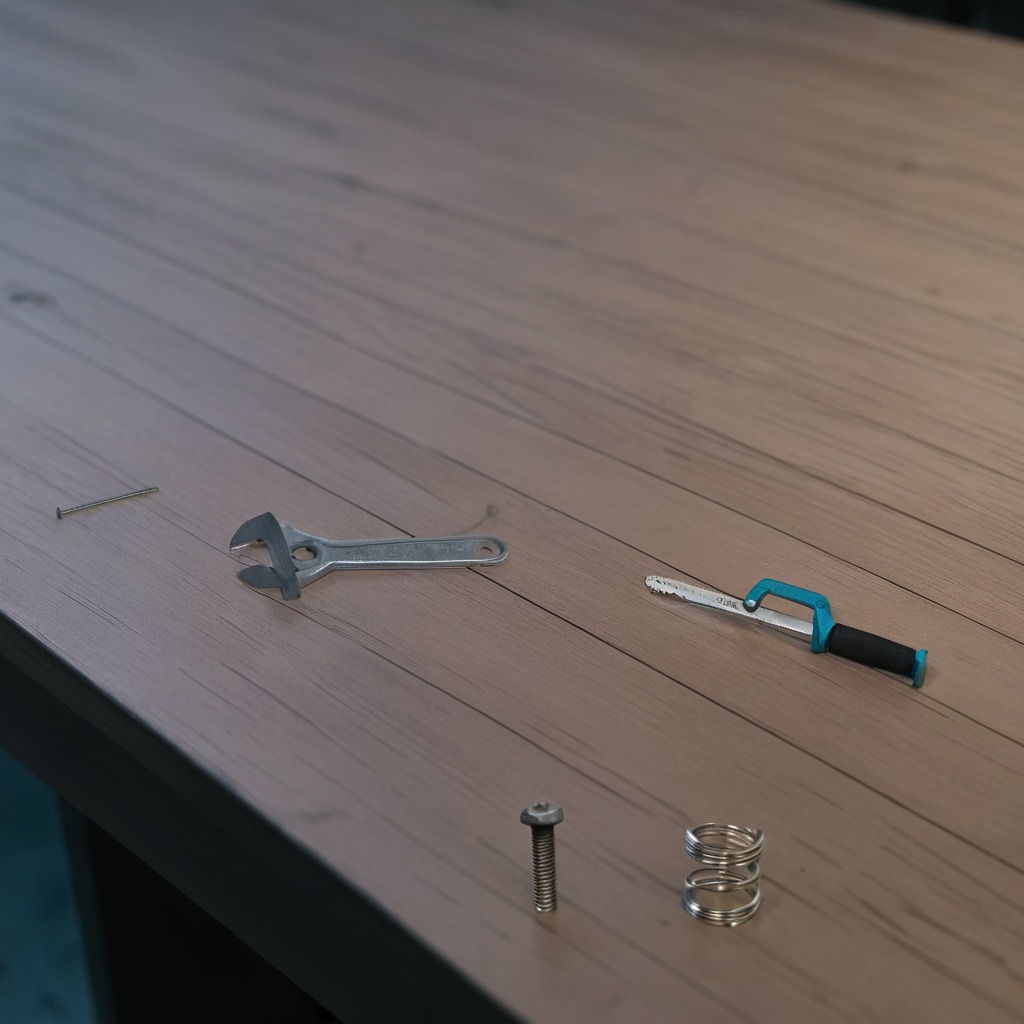
A metal machine screw, an iron nail, a coiled metal spring, a handheld metal saw, and a wrench are lying on a old table with faint burn marks in a small garage at twilight.